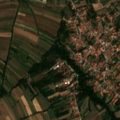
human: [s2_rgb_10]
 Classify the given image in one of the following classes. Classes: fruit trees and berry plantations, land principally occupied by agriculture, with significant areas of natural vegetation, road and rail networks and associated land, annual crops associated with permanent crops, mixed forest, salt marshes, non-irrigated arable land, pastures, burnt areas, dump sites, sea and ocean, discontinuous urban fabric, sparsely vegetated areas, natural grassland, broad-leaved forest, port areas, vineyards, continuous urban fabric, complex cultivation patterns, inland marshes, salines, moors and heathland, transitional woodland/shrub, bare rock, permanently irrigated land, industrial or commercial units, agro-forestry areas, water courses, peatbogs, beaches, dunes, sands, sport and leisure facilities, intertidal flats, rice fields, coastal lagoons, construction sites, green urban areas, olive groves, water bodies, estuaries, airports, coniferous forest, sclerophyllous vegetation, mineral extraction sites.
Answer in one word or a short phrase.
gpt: discontinuous urban fabric, non-irrigated arable land, complex cultivation patterns, land principally occupied by agriculture, with significant areas of natural vegetation